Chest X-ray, AP view. Patient: 62 years old, sex M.
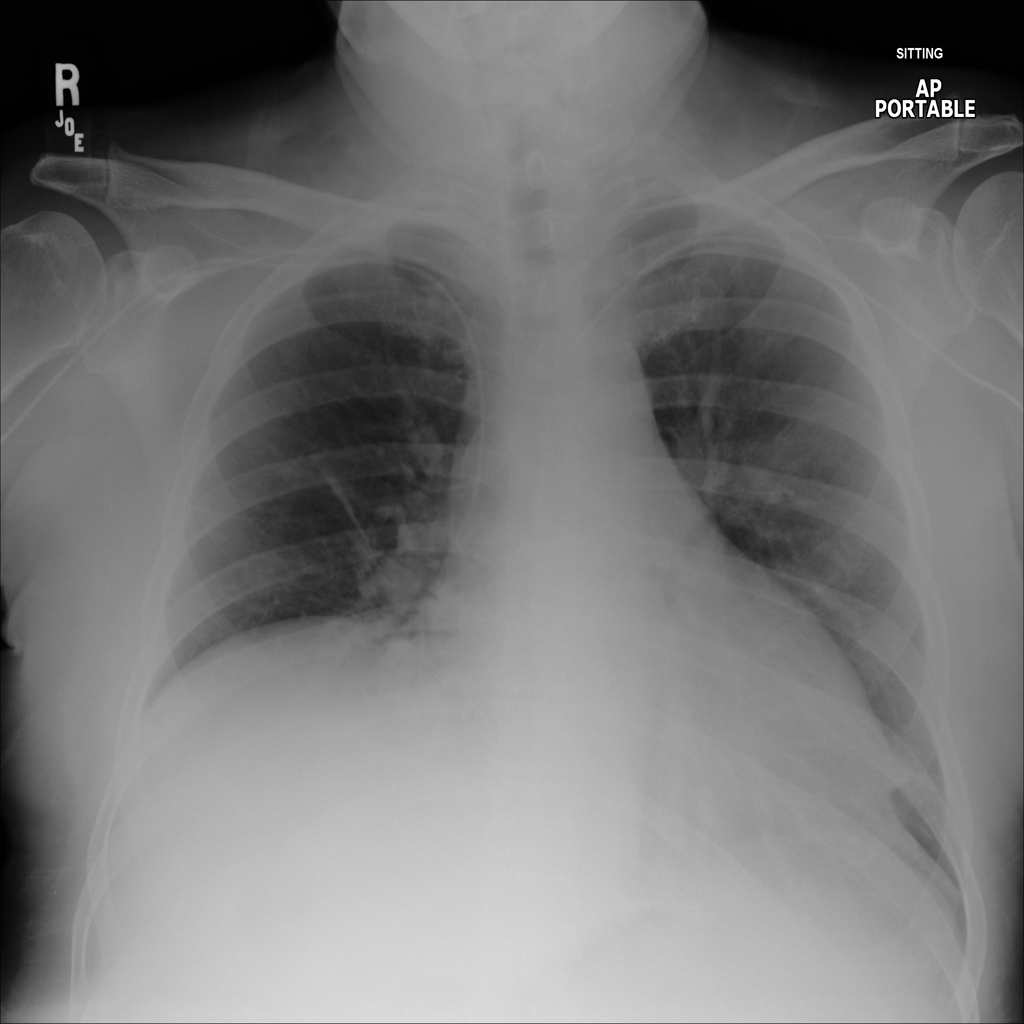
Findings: No Finding